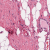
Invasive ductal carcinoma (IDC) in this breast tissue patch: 0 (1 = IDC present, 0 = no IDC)